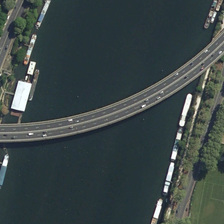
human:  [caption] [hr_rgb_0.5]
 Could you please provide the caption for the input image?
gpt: some green trees are in two sides of a river with a bridge over it .

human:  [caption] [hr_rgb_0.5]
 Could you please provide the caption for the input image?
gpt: some green trees are in two sides of a river with a bridge over it .

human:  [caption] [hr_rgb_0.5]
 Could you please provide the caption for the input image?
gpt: some green trees are in two sides of a river with a bridge over it .

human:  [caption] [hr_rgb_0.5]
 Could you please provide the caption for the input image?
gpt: some green trees are in two sides of a river with a bridge over it .

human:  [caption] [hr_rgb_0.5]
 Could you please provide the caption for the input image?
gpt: some green trees are in two sides of a river with a bridge over it .